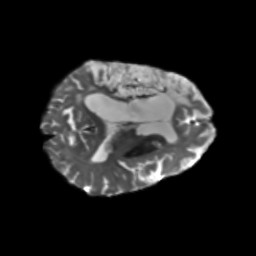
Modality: T2w
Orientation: axial
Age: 71
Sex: female
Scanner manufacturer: siemens
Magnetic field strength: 3 T
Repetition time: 5.25 s
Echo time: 0.08 s